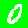
Digit: 0